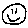
Label: smiley face